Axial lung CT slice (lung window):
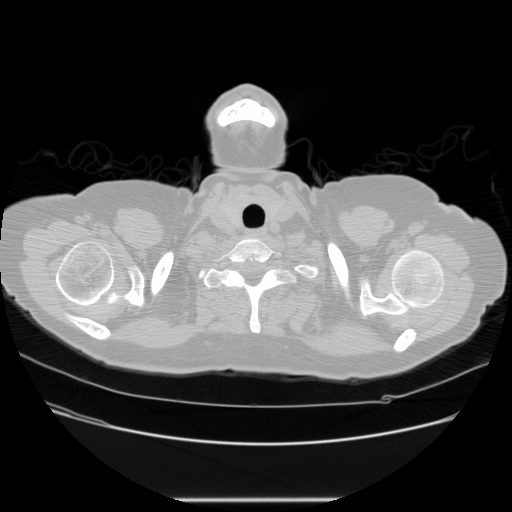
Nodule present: no